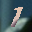
Label: 1